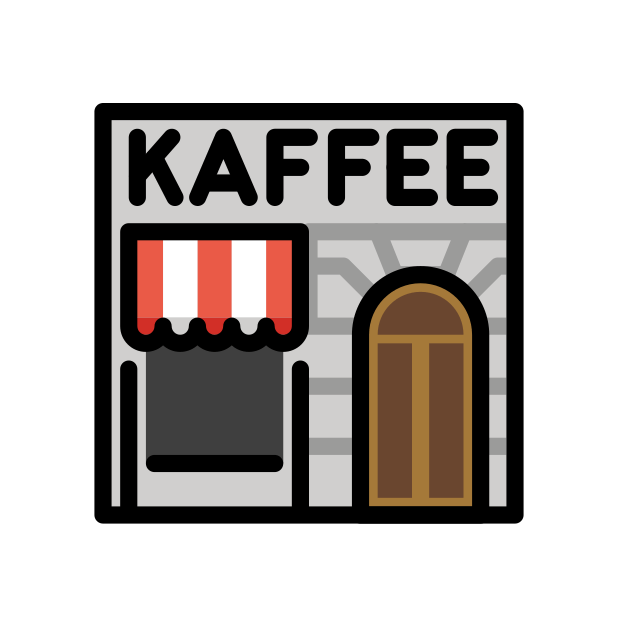
viennese coffee house